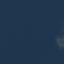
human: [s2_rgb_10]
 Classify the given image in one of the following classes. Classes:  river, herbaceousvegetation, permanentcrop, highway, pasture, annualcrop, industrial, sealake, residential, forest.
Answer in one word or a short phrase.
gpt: SeaLake